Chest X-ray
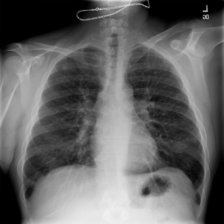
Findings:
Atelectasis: negative
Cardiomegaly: negative
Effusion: negative
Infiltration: negative
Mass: negative
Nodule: positive
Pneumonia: negative
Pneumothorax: negative
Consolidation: negative
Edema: negative
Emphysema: negative
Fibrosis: negative
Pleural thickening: negative
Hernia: negative